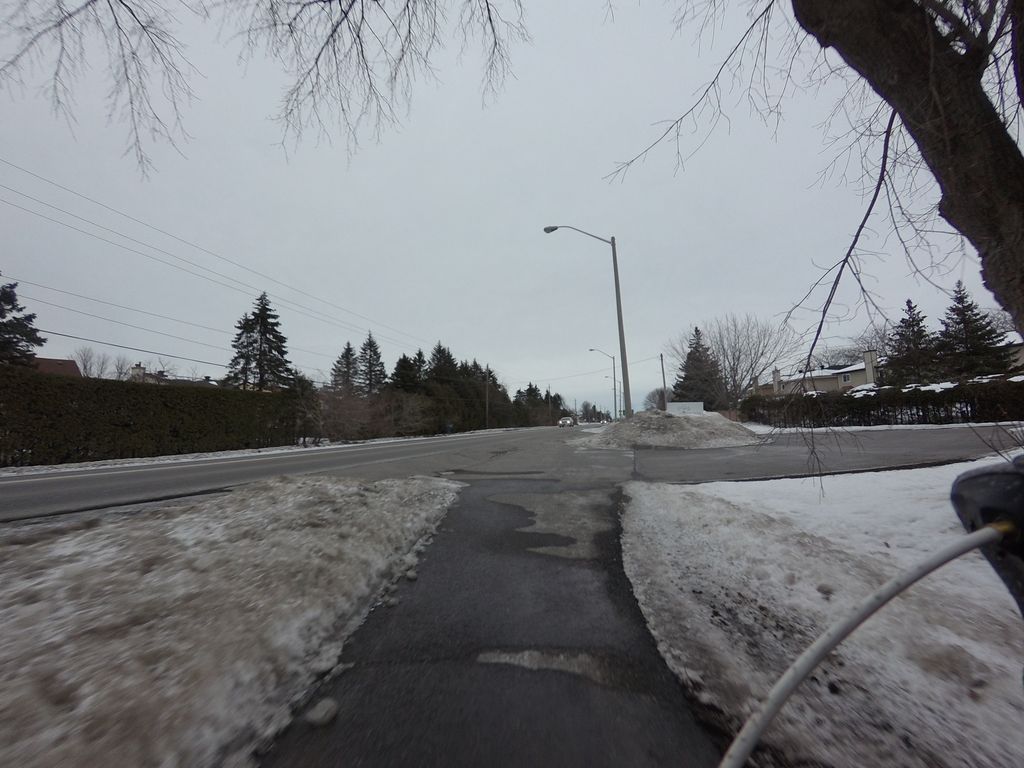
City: ottawa-gatineau